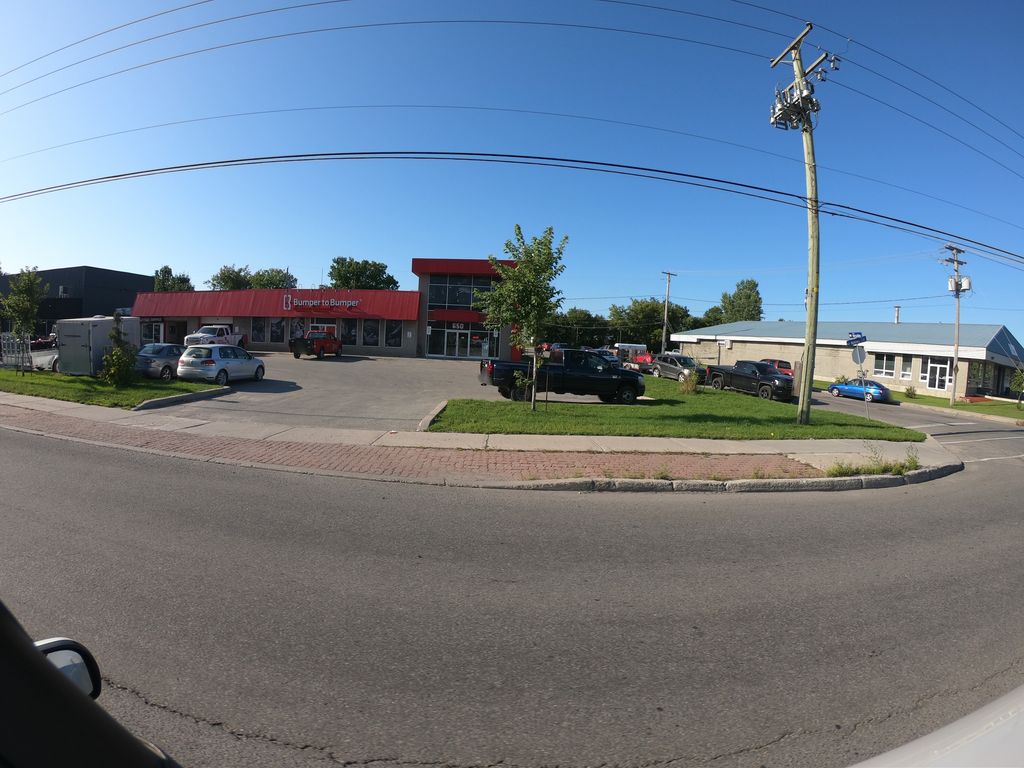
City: ottawa-gatineau